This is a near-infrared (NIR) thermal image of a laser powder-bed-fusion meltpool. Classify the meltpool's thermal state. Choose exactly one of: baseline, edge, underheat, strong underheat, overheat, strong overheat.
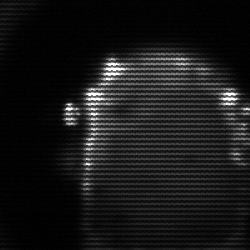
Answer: baseline